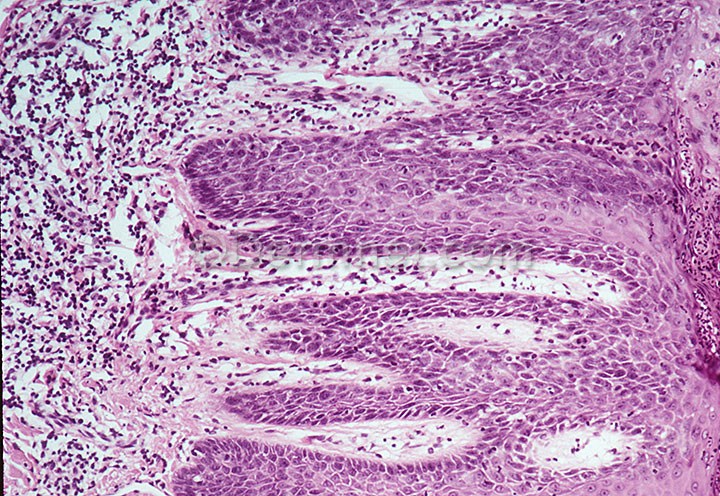
Disease: Psoriasis pictures Lichen Planus and related diseases